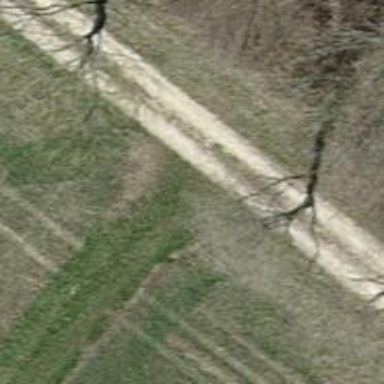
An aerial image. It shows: Gravel track with grade2 tracktype.